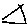
Label: triangle